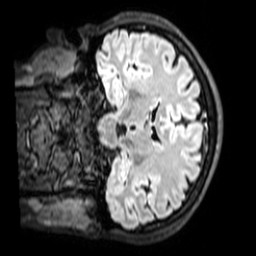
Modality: T1w
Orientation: coronal
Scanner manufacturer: philips
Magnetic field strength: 3 T
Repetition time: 4.8 s
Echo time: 0.2586 s